Question: I have a URL stored in my Parse Dashboard and I'm trying to retrieve it then add it to a webview to display its contents.
It is working perfectly when I add the retrieved URL (as a string) to a toast. But it never works when I add it to the webview. It only shows a blank screen.
I have a class in the dashboard named "FavURL" and the column (Key) in it is (URL).

This is my code:
'''
public class View_Fav_PDF extends Activity {
@Override
protected void onCreate(Bundle savedInstanceState) {
super.onCreate(savedInstanceState);
setContentView(R.layout.view_fav_pdf);
ParseQuery < ParseObject > query = ParseQuery.getQuery("FavURL");
query.selectKeys(Arrays.asList("URL"));
query.findInBackground(new FindCallback < ParseObject > () {
@Override
public void done(List < ParseObject > posts, ParseException e) {
if (e == null) {
List < String > postTexts = new ArrayList < > ();
for (ParseObject post: posts) {
postTexts.add(post.getString("URL"));
}
WebView webView = (WebView) findViewById(R.id.webview);
webView.getSettings().setJavaScriptEnabled(true);
webView.getSettings().setLoadWithOverviewMode(true);
webView.getSettings().setUseWideViewPort(true);
webView.loadUrl(
postTexts.toString());
Toast.makeText(View_Fav_PDF.this, postTexts.toString(), Toast.LENGTH_LONG).show();
} else {
Toast.makeText(View_Fav_PDF.this, "query error: " + e, Toast.LENGTH_LONG).show();
}
}
});
'''
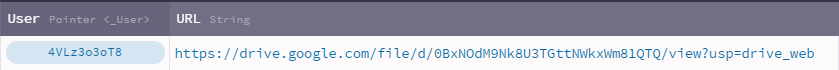
Answer: I figured it out.
I just moved the WebView code inside the for loop and changed the variable for it
'''
public class View_Fav_PDF extends Activity {
@Override
protected void onCreate(Bundle savedInstanceState) {
super.onCreate(savedInstanceState);
setContentView(R.layout.view_fav_pdf);
ParseQuery<ParseObject> query = ParseQuery.getQuery("FavURL");
query.selectKeys(Arrays.asList("URL"));
query.findInBackground(new FindCallback<ParseObject>() {
@Override
public void done(List<ParseObject> posts, ParseException e) {
if (e == null) {
List<String> postTexts = new ArrayList<>();
for(ParseObject post : posts){
postTexts.add(post.getString("URL"));
WebView webView = (WebView) findViewById(R.id.webview);
webView.getSettings().setJavaScriptEnabled(true);
webView.getSettings().setLoadWithOverviewMode(true);
webView.getSettings().setUseWideViewPort(true);
webView.loadUrl(
post.getString("URL"));
}
Toast.makeText(View_Fav_PDF.this, postTexts.toString(), Toast.LENGTH_LONG).show();
}
else {
Toast.makeText(View_Fav_PDF.this, "query error: " + e, Toast.LENGTH_LONG).show();
}
}
});
}
'''